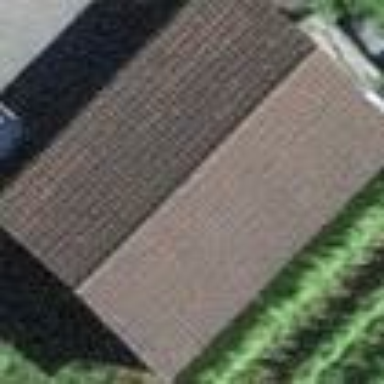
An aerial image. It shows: Garage.